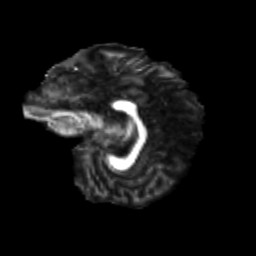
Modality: FA
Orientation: sagittal
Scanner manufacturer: siemens
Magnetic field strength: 3 T
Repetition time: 9.2 s
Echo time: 0.084 s